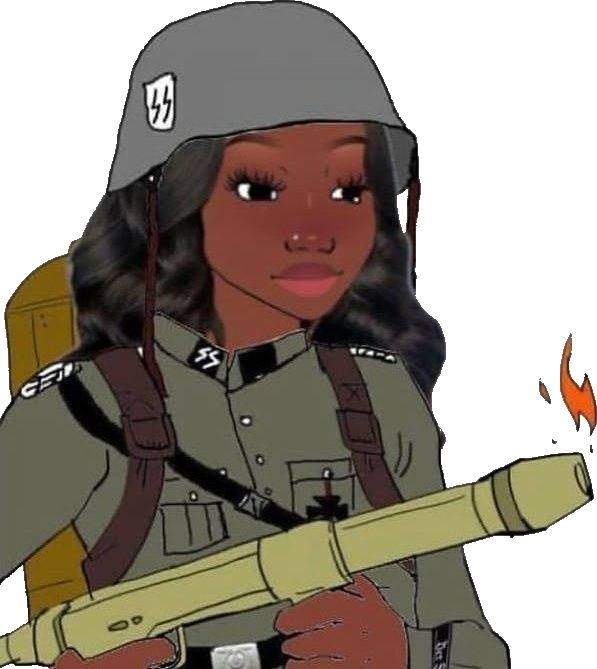
Label: 5_Blackjak